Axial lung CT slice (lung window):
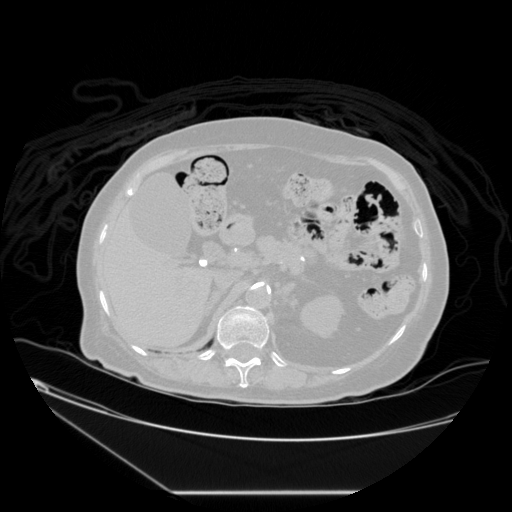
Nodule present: no